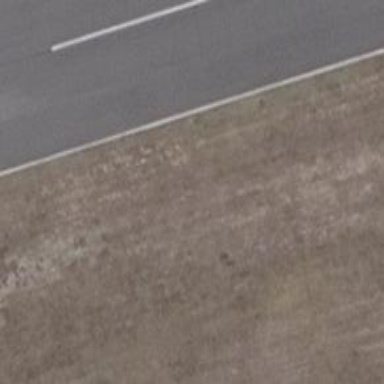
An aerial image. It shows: Aviation light marking the edge of runway.